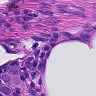
Metastatic tissue present: yes